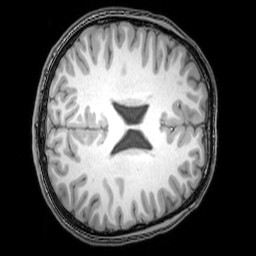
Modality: T1w
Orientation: axial
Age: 23
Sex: male
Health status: healthy
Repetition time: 0.081 s
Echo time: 0.037 s